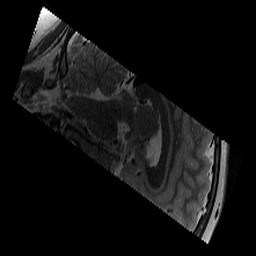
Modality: T2w
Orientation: sagittal
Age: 11
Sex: male
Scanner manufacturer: siemens
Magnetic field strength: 3 T
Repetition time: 9.23 s
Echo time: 0.067 s